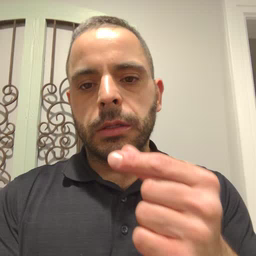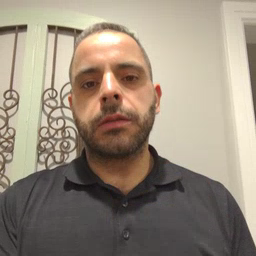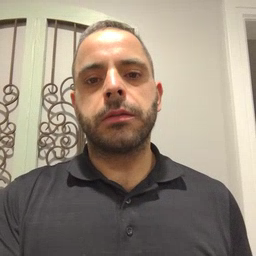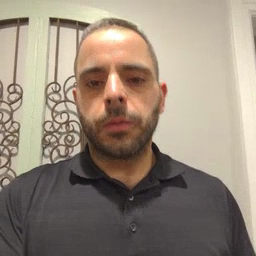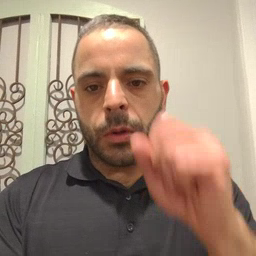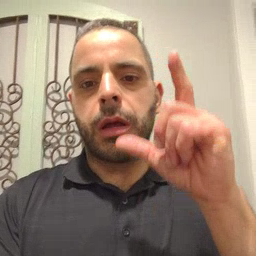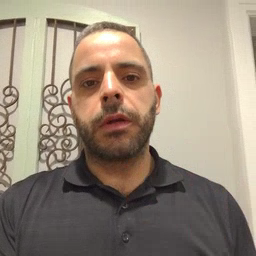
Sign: wake